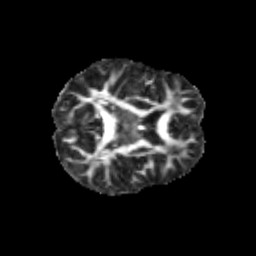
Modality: FA
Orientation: axial
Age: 9
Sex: female
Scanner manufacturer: siemens
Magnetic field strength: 3 T
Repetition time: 3.8 s
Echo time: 0.07 s